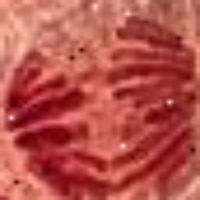
Label: anaphase